Here is the raw accelerometer signal from a rotor rig, plotted against time. Classify the rotor condition as one of: normal, misalignment, unbalance, looseness.
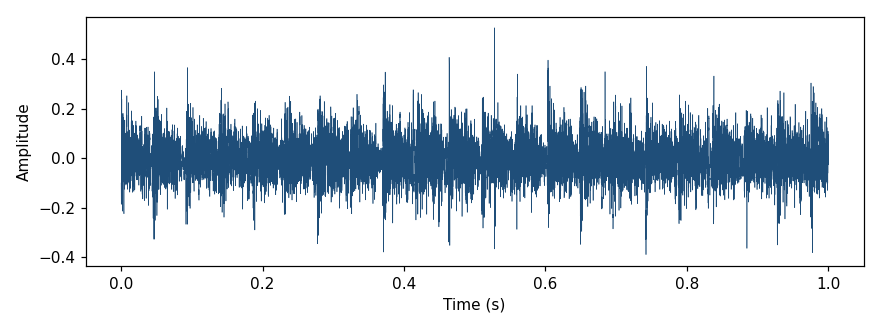
Answer: looseness